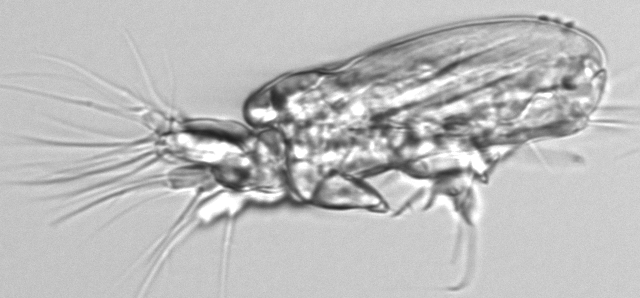
Label: Copepod_nauplii